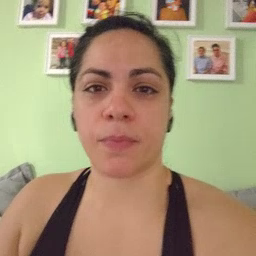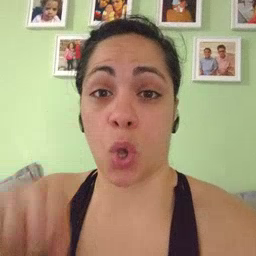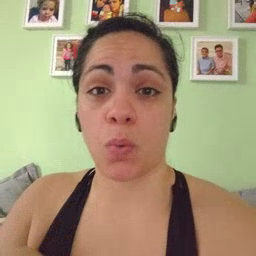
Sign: go